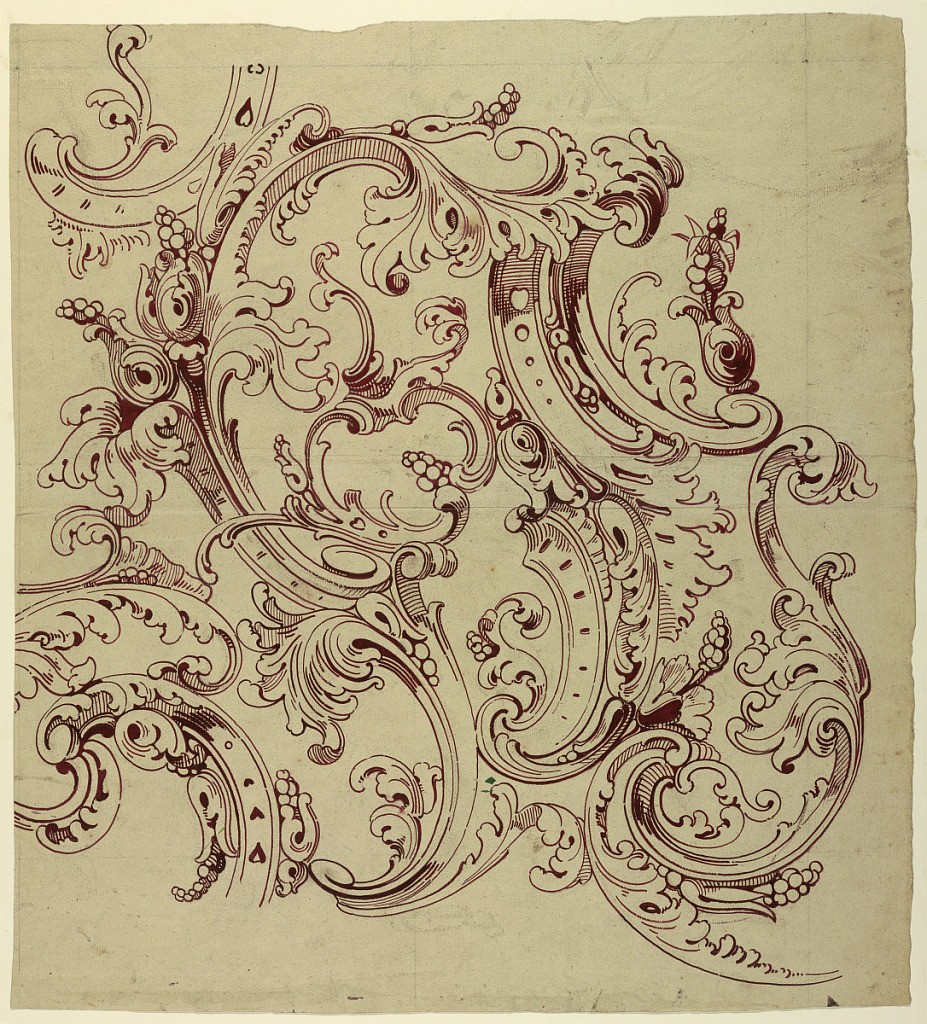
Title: Design for a Wallpaper or Textile
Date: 1815–1840
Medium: Brush and purple gouache on thick white laid paper
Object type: Drawing
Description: A neo-Rococo escutcheon composed of scrolls, rocaille and plant motifs. Intended to be connected in a vertical row by scrolls with leaves and a bunch of seeds. Verso: Blotter of a crayon sketch of an escutcheon; graphite lines.